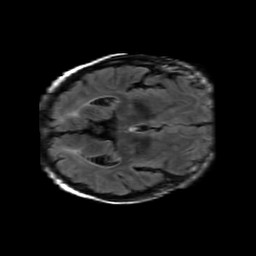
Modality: FLAIR
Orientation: axial
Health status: ill
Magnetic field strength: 3 T